Aerial crown-view tile of a tropical tree (Barro Colorado Island, Panama), acquired 20241216:
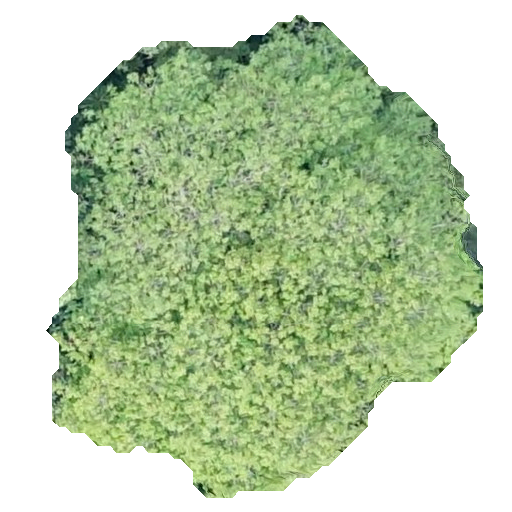
Species: Spondias radlkoferi
GBIF accepted scientific name: Spondias radlkoferi
Crown area: 218.921 m²